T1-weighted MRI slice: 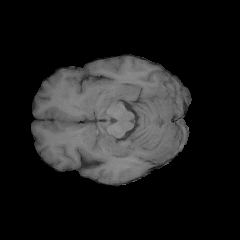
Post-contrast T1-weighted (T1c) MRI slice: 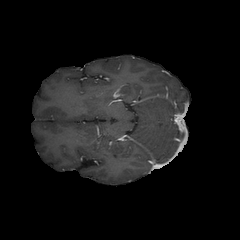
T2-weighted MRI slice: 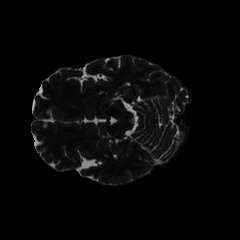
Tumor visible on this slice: no